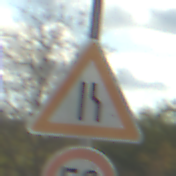
Verkehrszeichen: EinseitigVerengteFahrbahnRechts
Zusatzzeichen unten: Geschwindigkeit50
Umgebung: Outdoor, RoadRail
Tageszeit: MorningAfternoon
Wetter: PartlyCloudy
Licht: Natural
Jahreszeit: NotSpecified
Kontrast: HighContrast